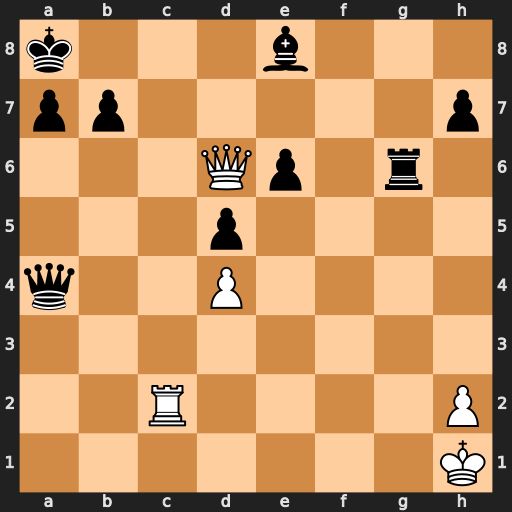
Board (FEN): k3b3/pp5p/3Qp1r1/3p4/q2P4/8/2R4P/7K
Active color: w
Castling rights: -
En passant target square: -
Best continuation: Qd8#